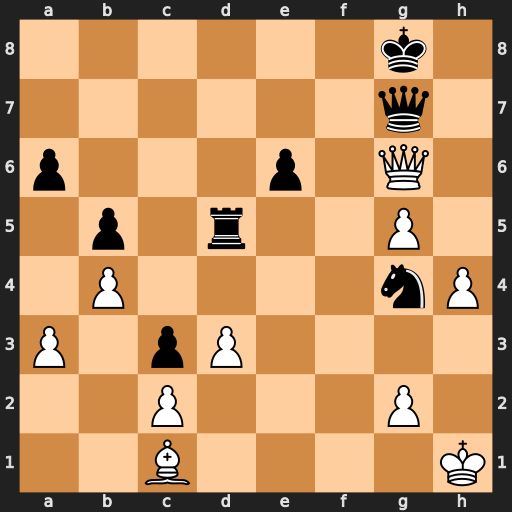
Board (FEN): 6k1/6q1/p3p1Q1/1p1r2P1/1P4nP/P1pP4/2P3P1/2B4K
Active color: w
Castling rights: -
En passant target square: -
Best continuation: Qxe6+ Qf7 Qxg4 Rf5 Kh2 Rf1 Qc8+ Kh7 Be3 Re1 Qc5